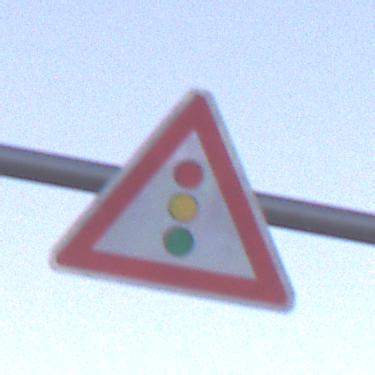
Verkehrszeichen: Lichtzeichenanlage
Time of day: Dusk
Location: Outdoor (Nature)
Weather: Clear
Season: NotSpecified
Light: Natural